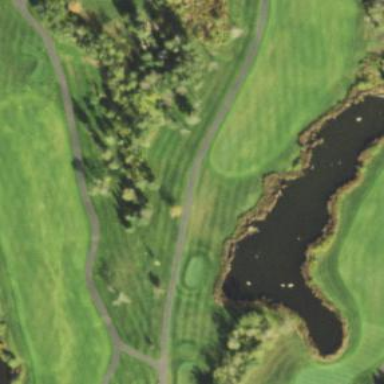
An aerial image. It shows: Water hazard in golf course. The hazard is natural water feature.